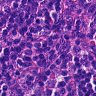
Metastatic tissue present: no